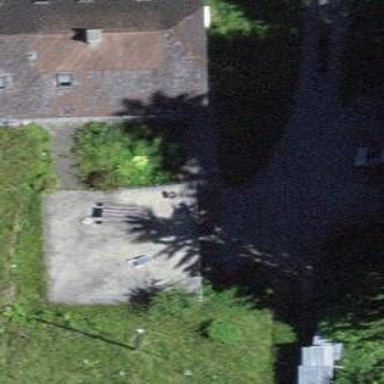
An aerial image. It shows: Garage building.